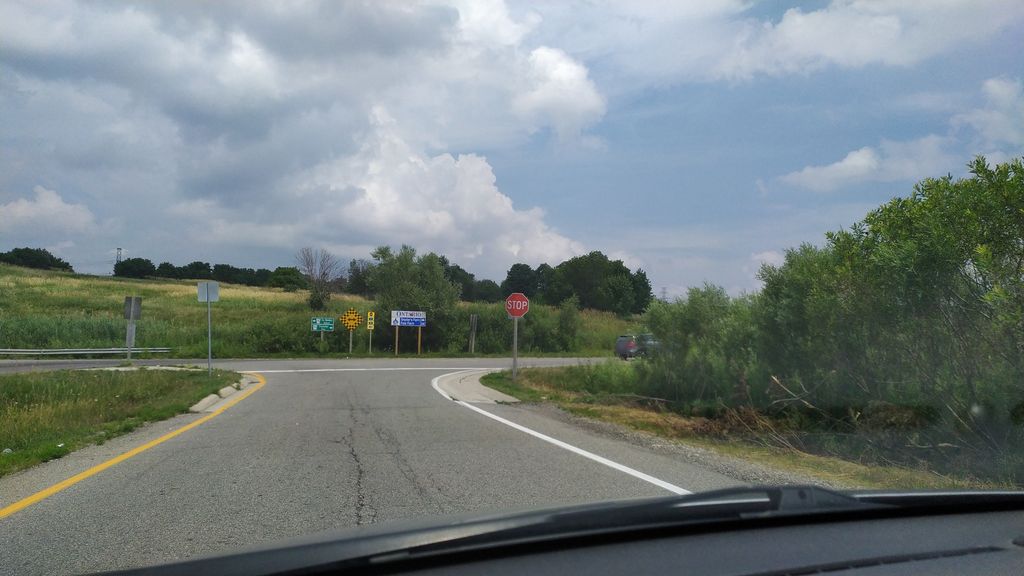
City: kitchener-waterloo